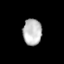
Tissue: lung
Cell type: Epithelial cells
Senescence score: 0.0593
Nuclear area (px): 483
Mean DAPI intensity: 189.586